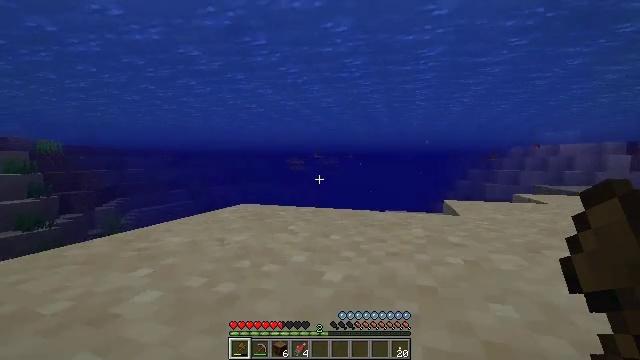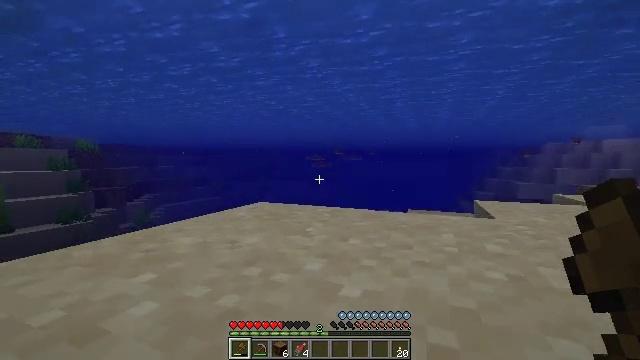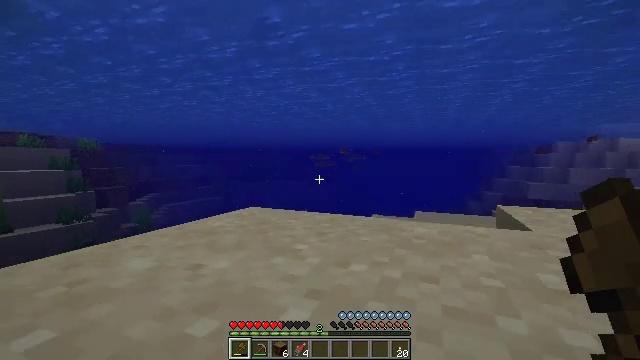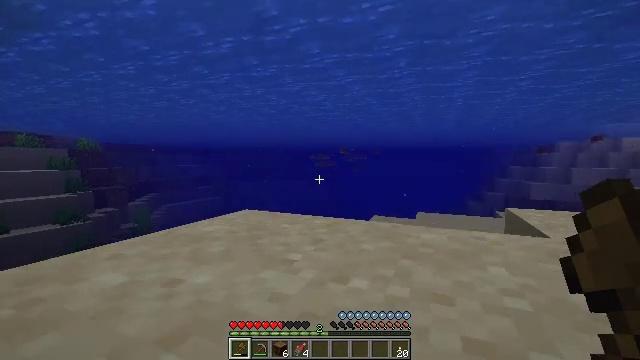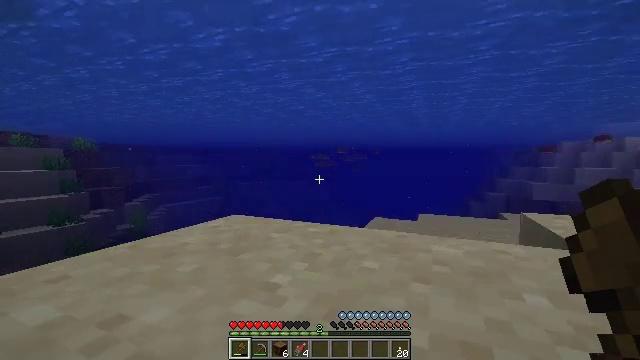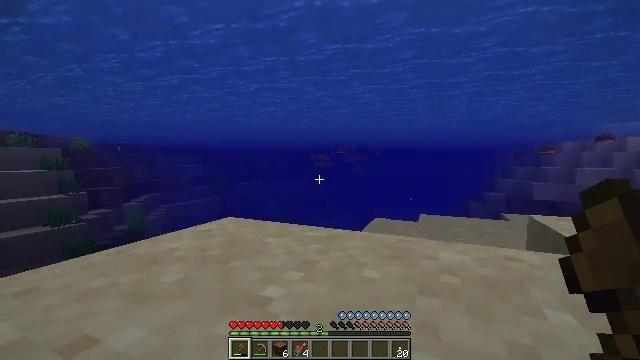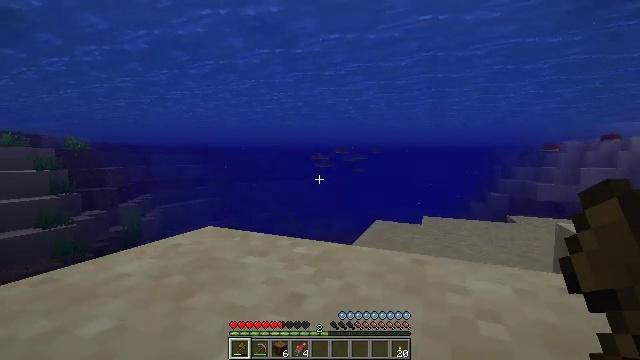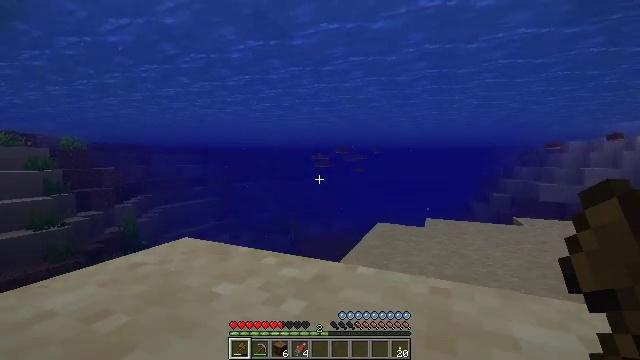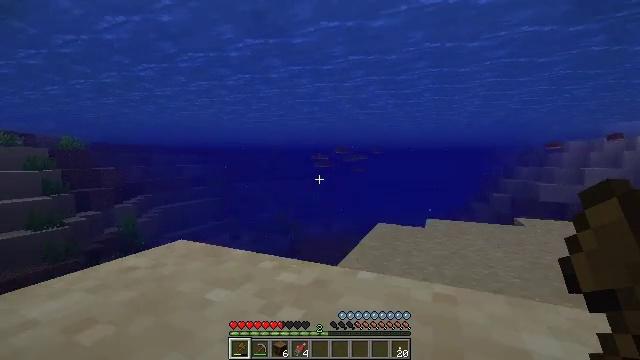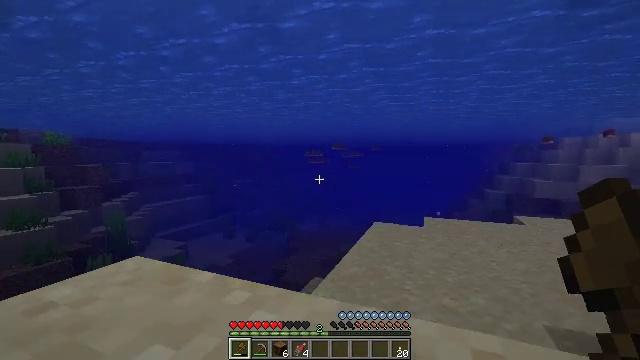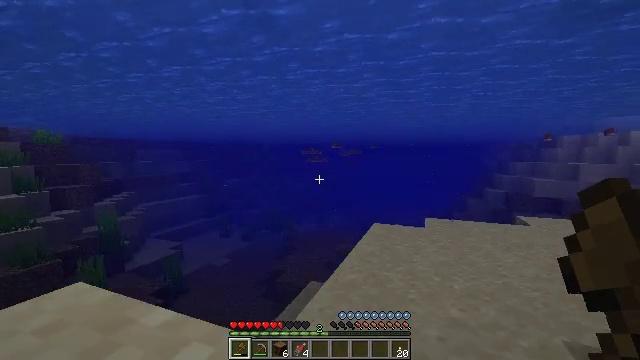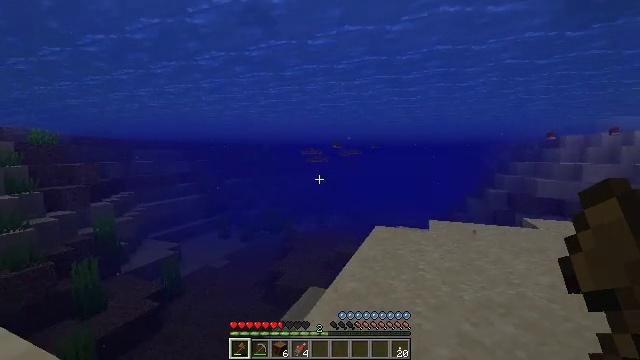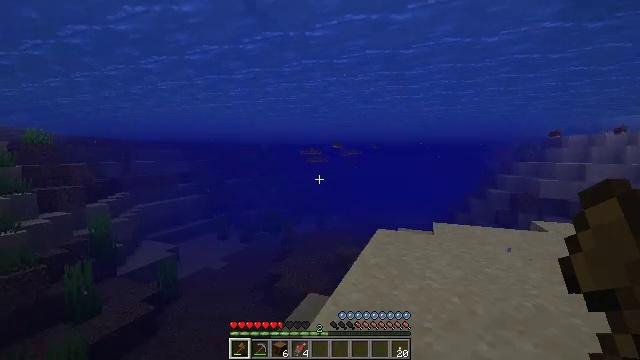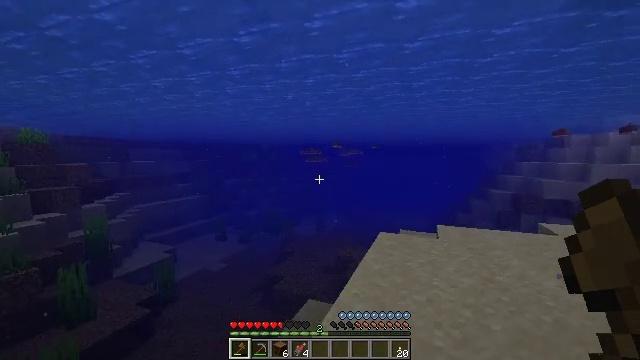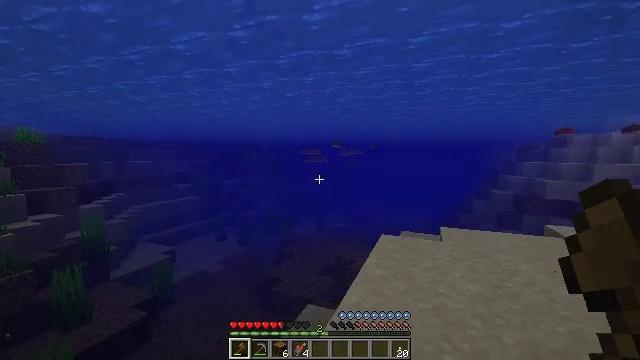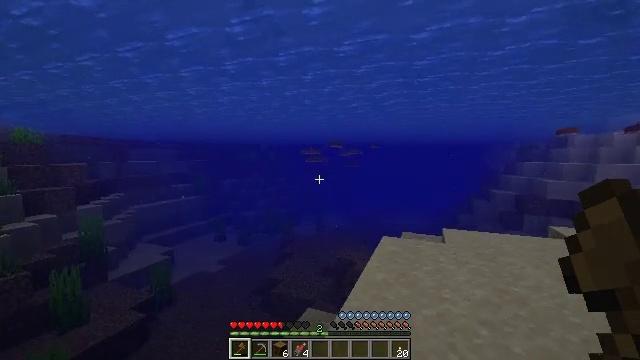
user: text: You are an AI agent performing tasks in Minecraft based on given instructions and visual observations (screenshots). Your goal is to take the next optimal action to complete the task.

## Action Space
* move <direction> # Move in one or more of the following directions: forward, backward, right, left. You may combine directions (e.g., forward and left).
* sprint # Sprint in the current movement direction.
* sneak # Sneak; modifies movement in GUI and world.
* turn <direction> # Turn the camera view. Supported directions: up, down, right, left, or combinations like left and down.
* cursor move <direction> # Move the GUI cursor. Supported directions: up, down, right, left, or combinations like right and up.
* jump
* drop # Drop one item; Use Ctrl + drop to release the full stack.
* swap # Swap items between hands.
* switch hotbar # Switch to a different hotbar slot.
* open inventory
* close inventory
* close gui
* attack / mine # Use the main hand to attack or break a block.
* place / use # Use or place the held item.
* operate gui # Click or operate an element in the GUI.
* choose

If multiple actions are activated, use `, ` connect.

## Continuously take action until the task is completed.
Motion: motion action
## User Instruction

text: Hunt a salmon.
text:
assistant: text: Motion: move forward, sprint, turn left
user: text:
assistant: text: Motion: move forward, sprint, turn left
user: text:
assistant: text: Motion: move forward, sprint
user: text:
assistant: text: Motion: move forward, sprint
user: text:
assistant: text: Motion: move forward, sprint
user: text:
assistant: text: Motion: move forward, sprint
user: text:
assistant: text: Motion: move forward, sprint
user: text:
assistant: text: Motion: move forward, sprint
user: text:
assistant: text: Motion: move forward, sprint, turn right
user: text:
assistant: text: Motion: move forward, sprint
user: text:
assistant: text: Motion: move forward, sprint
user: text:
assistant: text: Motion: move forward, sprint
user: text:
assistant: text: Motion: move forward, sprint
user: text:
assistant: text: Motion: move forward, sprint
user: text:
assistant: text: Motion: move forward, sprint
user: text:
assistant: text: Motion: move forward, sprint
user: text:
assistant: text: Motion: move forward, sprint
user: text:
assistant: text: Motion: move forward, sprint
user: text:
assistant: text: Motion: move forward, sprint
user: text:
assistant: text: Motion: move forward, sprint
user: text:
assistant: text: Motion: move forward, sprint
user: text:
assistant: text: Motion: move forward, sprint
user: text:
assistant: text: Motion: move forward, sprint
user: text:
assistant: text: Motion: move forward, sprint
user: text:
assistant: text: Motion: move forward, sprint
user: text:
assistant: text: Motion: move forward, sprint
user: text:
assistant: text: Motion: move forward, sprint
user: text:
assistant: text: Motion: move forward, sprint
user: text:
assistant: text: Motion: move forward, sprint
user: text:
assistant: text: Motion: move forward, sprint